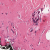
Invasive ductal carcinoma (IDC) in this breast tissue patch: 0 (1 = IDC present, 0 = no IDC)